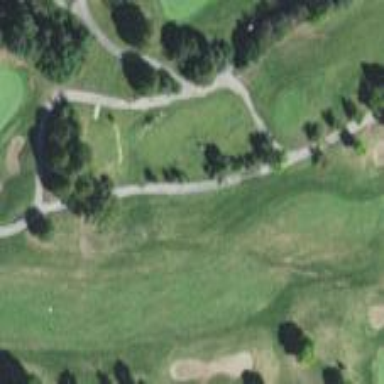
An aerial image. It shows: Well-maintained grassy area known as fairway on golf course.